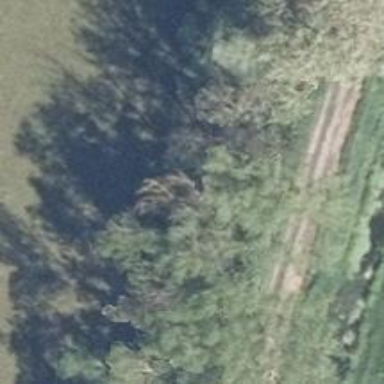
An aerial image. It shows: Broadleaved tree with lush leaves.